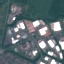
Label: Industrial